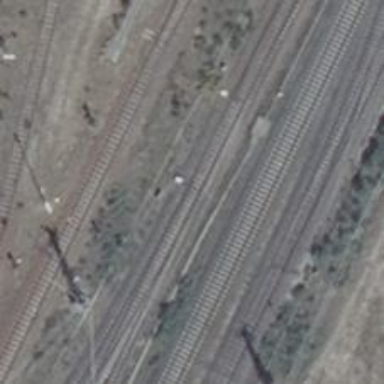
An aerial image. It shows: Railway switch.